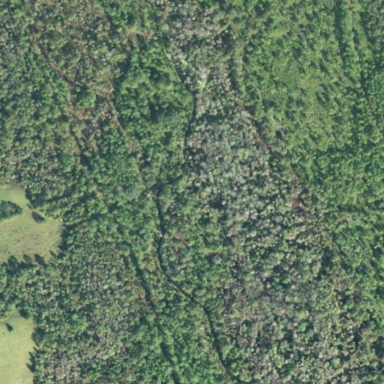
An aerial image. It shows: Woodland with needle-leaved trees.